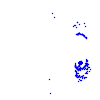
Particle: kaon